Question: I have this code that I call on each touch event that render an alpha masked bitmap:
...
'''
Canvas canvas = new Canvas();
Bitmap bleed = BitmapFactory.decodeResource(resources, R.drawable.bleed);
Bitmap photoBG = BitmapFactory.decodeResource(resources, R.drawable.photo_bg);
Bitmap mask = BitmapFactory.decodeResource(resources, R.drawable.mask);
Bitmap result = Bitmap.createBitmap(bleed.getWidth(), bleed.getHeight(), Bitmap.Config.ARGB_8888);
canvas.setBitmap(result);
Paint paint = new Paint(Paint.ANTI_ALIAS_FLAG);
paint.setAntiAlias(true);
paint.setFilterBitmap(true);
paint.setDither(true);
canvas.drawBitmap(photoBG, 0, 0, paint);
canvas.drawBitmap(selectedImage, matrix, paint);
paint.setXfermode(new PorterDuffXfermode(PorterDuff.Mode.DST_IN));
canvas.drawBitmap(mask, 0, 0, paint);
paint.setXfermode(null);
canvas.drawBitmap(bleed, 0, 0, paint);
myImageView.setImageBitmap(result);
bleed.recycle();
mask.recycle();
img.invalidate();
}
'''
...
The result image is ok but when I drag the image around, the performance is really slow, I've attached an explanatory image and my app screen capture (Note: the background is gray at the app).

Should I stick to this code (drawing on a canvas) or is there a better way achieving my goal?
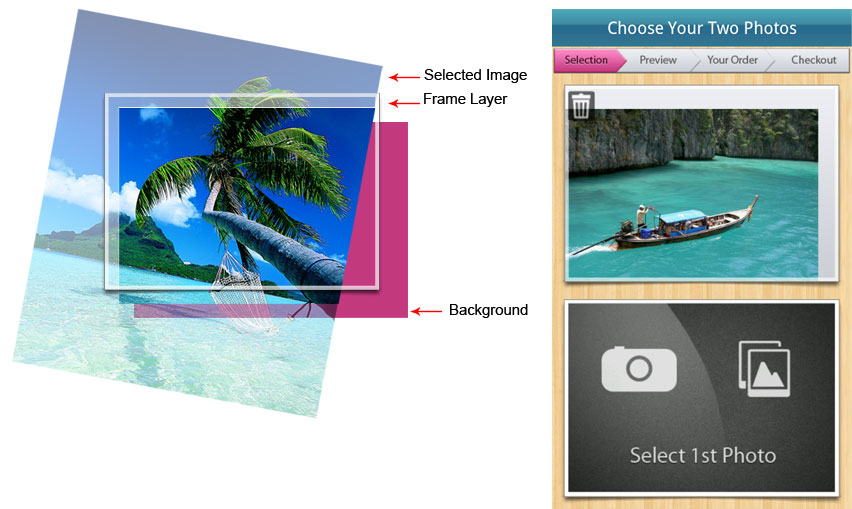
Answer: You are creating 4 bitmaps on every touch, that's your performance issue. These are very expensive calls (especially the decode*() calls.) Create/load the btimaps only once :)